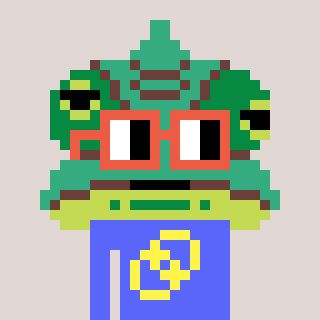
a pixel art character with square orange glasses, a chameleon-shaped head and a purple-colored body on a warm background